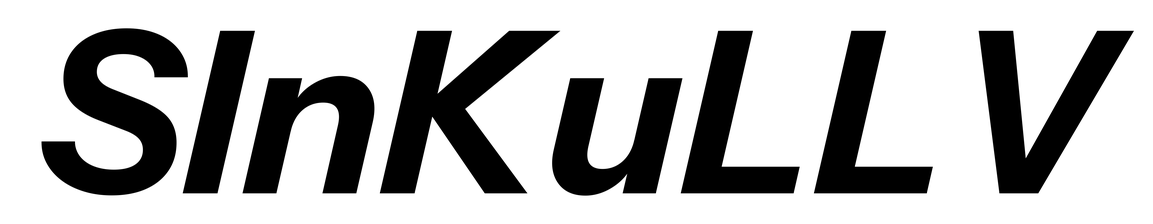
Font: InstrumentSans-Italic_Bold_Italic